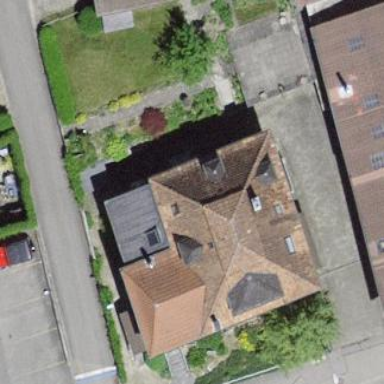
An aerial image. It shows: Residential building.